Question: I am using a combination of "BottomNavigationBar" and "PageView" for navigation in my app. The user can either swipe to the next page or use the navigation bar.
On one of my pages, I would like to use a gesture detector that handles pan gestures, both vertically and horizontally.
I can't find a way to override the PageView's gesture detection with the nested GestureDetector. This means only vertical pan gestures are handled, as the horizontal ones are occupied by the PageView.
I have created a simplified version of my App to isolate the issue, and attached a video of the problem below.
Any help would be greatly appreciated!

Here is the code inside my main.dart:
'''
import 'package:flutter/material.dart';
void main() {
runApp(MyApp());
}
class MyApp extends StatelessWidget {
@override
Widget build(BuildContext context) {
return MaterialApp(
title: 'Flutter Demo',
theme: ThemeData(
primarySwatch: Colors.blue,
),
home: GestureIssueExample(),
);
}
}
class GestureIssueExample extends StatefulWidget {
GestureIssueExample({Key key}) : super(key: key);
@override
_GestureIssueExampleState createState() => _GestureIssueExampleState();
}
class _GestureIssueExampleState extends State<GestureIssueExample> {
int _navigationIndex;
double _xLocalValue;
double _yLocalValue;
PageController _pageController;
@override
Widget build(BuildContext context) {
return Scaffold(
appBar: null,
bottomNavigationBar: _buildBottomNavigationBar(),
backgroundColor: Colors.white,
body: PageView(
controller: _pageController,
onPageChanged: _onNavigationPageChanged,
children: [
//Just a placeholder to represent a page to the left of the "swipe cards" widget
_buildSamplePage("Home"),
//Center child of 'PageView', contains a GestureDetector that handles Pan Gestures
//Thanks to the page view however, only vertical pan gestures are detected, while both horizontal and vertical gestures
//need to be handled...
Container(
width: MediaQuery.of(context).size.width,
height: MediaQuery.of(context).size.height,
child: Column(
mainAxisAlignment: MainAxisAlignment.center,
crossAxisAlignment: CrossAxisAlignment.center,
children: [
Text(
"Local X: ${_xLocalValue.toString()}
Local Y: ${_yLocalValue.toString()}"),
GestureDetector(
onPanStart: (details) => setState(
() {
this._xLocalValue = details.localPosition.dx;
this._yLocalValue = details.localPosition.dy;
},
),
onPanUpdate: (details) => setState(
() {
this._xLocalValue = details.localPosition.dx;
this._yLocalValue = details.localPosition.dy;
},
),
child: Container(
width: MediaQuery.of(context).size.width * 0.9,
height: 100.0,
color: Colors.red,
alignment: Alignment.center,
child: Text("Slidable Surface",
style: TextStyle(color: Colors.white)),
),
),
],
),
),
//Just a placeholder to represent a page to the right of the "swipe cards" widget
_buildSamplePage("Settings"),
],
),
);
}
@override
void initState() {
super.initState();
this._navigationIndex = 0;
this._pageController = PageController(
initialPage: _navigationIndex,
);
}
Widget _buildSamplePage(String text) {
// This simply returns a container that fills the page,
// with a text widget in its center.
return Container(
width: MediaQuery.of(context).size.width,
height: MediaQuery.of(context).size.height,
color: Colors.grey[900],
alignment: Alignment.center,
child: Text(
text,
style: TextStyle(
color: Colors.white, fontSize: 30.0, fontWeight: FontWeight.bold),
),
);
}
Widget _buildBottomNavigationBar() {
//Returns the bottom navigation bar for the scaffold
return BottomNavigationBar(
backgroundColor: Colors.grey[900],
selectedItemColor: Colors.redAccent,
unselectedItemColor: Colors.white,
items: [
BottomNavigationBarItem(icon: Icon(Icons.home_outlined), label: "Home"),
BottomNavigationBarItem(
icon: Icon(Icons.check_box_outline_blank), label: "Cards"),
BottomNavigationBarItem(
icon: Icon(Icons.settings_outlined), label: "Settings"),
],
currentIndex: _navigationIndex,
onTap: _onNavigationPageChanged,
);
}
void _onNavigationPageChanged(int newIndex) {
//Set the new navigation index for the nav bar
setState(() => this._navigationIndex = newIndex);
//Animate to the selected page
_pageController.animateToPage(
newIndex,
curve: Curves.easeInOut,
duration: Duration(microseconds: 100),
);
}
}
'''
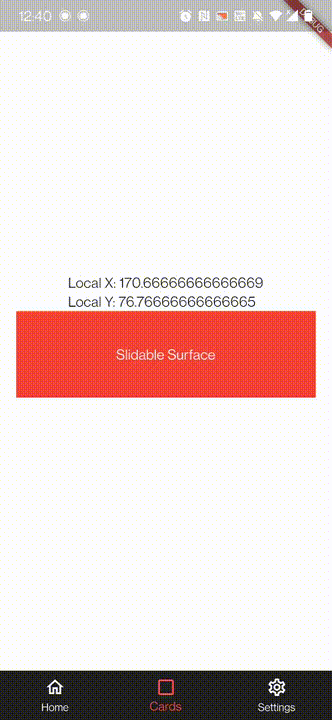
Answer: Can you try something like this:
Add this line to your 'PageView':
'''
PageView(
...
physics: _navigationIndex == 1 ? NeverScrollableScrollPhysics() : AlwaysScrollableScrollPhysics(),
...
)
'''
Note: the number '1' is because the page with the 'GestureDetector' is on index '1'.